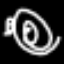
Label: squiggle